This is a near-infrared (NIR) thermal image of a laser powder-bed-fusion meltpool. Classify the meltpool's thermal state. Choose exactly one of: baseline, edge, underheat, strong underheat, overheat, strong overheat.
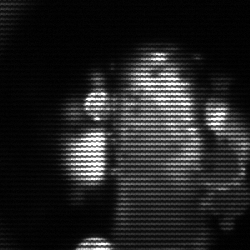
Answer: strong underheat